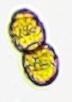
Label: Margalefidinium